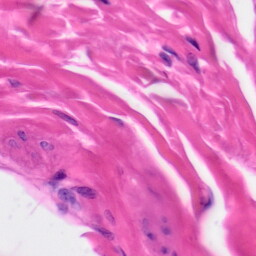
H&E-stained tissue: Skin